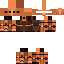
A male skeleton skin with dark skin, wearing brown helmet dressed in a black armor chest and black pants, featuring a closed mouth.